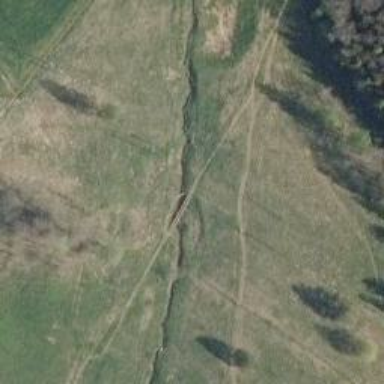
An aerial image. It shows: Path.